Question: have a little question concerning image icons in java and how to put a restriction on what image icon can be choosen from a drop down menu in my swing application.
I am developing a multi platform java program and for the life of cant work out how to restrict the icon you may select from a drop down menu according to the operatin system in use.
For eg. If I select a linux icon on say a Windows based PC the user should get a litte message saying this is not linux but windows select again.
My code so far works in that it will load the icon no errors etc
'''
private String img[] = {
"default.png",
"window.png",
"linix.png",
"macos.png",
"solaris.png"};
private ImgIcon[] icon = {
new ImageIcon(getClass().getResource(img[0])),
new ImageIcon(getClass().getResource(img[1])),
new ImageIcon(getClass().getResource(img[2])),
new ImageIcon(getClass().getResource(img[3])),
new ImageIcon(getClass().getResource(img[4]))};
private void jComboBox1ActionPerformed(java.awt.event.ActionEvent evt)
{
if (IsWin()) {
jTextArea1.setText("Detected OS : " + os);
}
else if (IsMac()) {
jTextArea1.setText("Detected OS : " + os);
}
else if (IsLin()) {
jTextArea1.setText("Detected OS : " + os);
}
else if(IsSol()) {
jTextArea1.setText("\Detected OS : " + os);
}
}
'''

So far so good it works when you select the icon it displays and you get a little message in the JTextArea telling you what your Operating system is...just need to somehow alert the user they have choosen the wrong operating system icon if they are on another operating system!
Any suggestions would be appreciated!
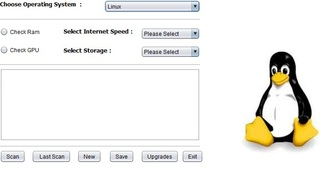
Answer: '''
String osName = System.getProperty("os.name");
if (osName.indexOf("Mac OS") > -1) {
// Mac OS
} else if (osName.indexOf("Windows") > -1) {
// Windows
} else if (osName.indexOf("Linux") > -1) {
// Linux
} else if (osName.indexOf("Solaris") > -1) {
// Solaris
} else {
// Something else
}
'''
You can get a more complete list of those values <URL>
Seems to me that your combobox is unnecessary if you don't want the user to select the wrong value and you know which OS you are on.